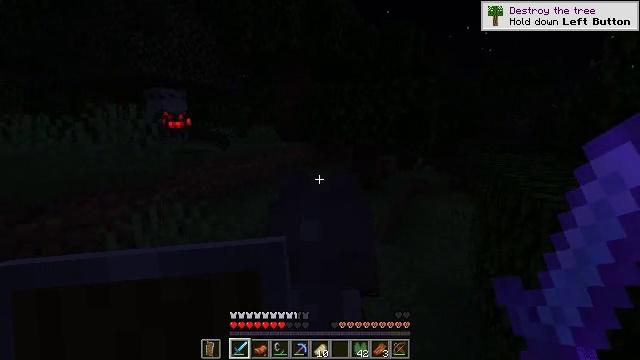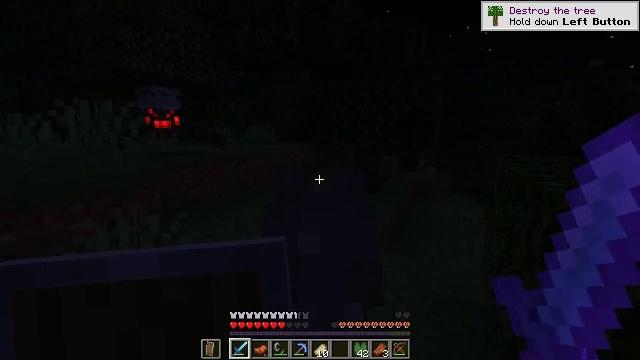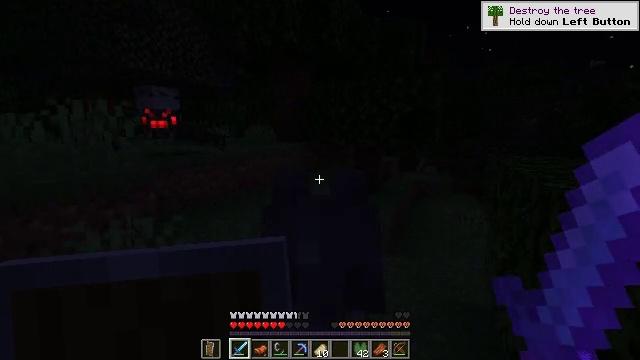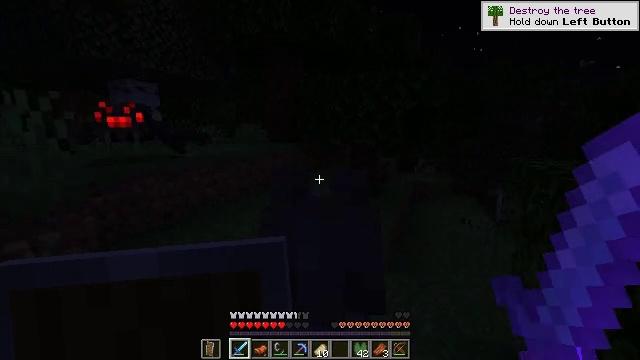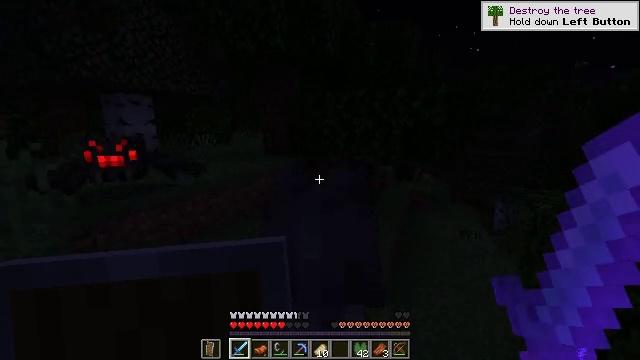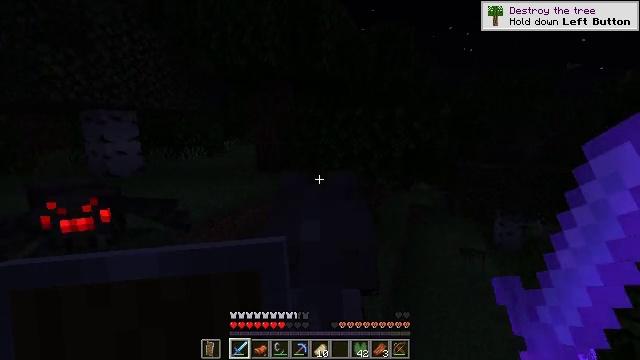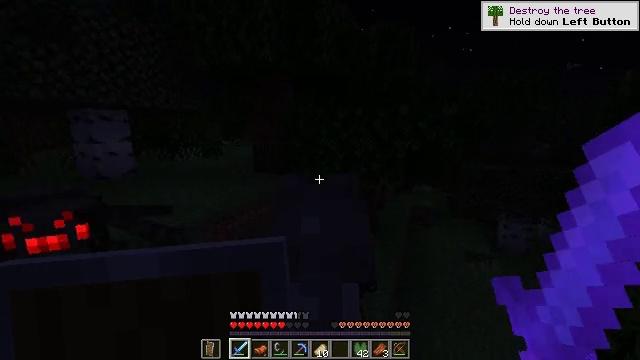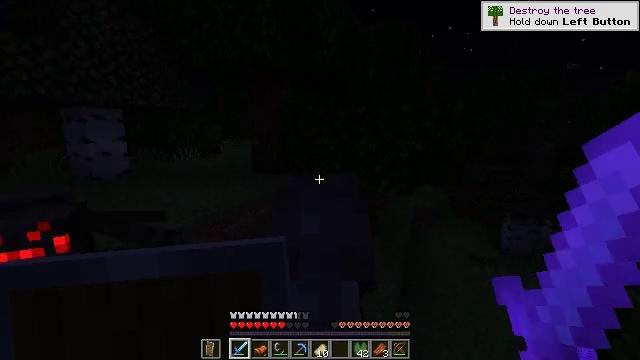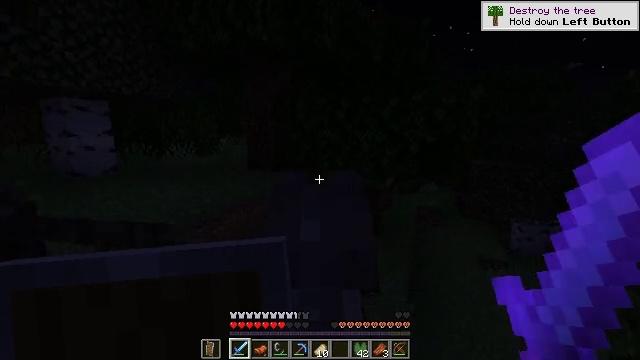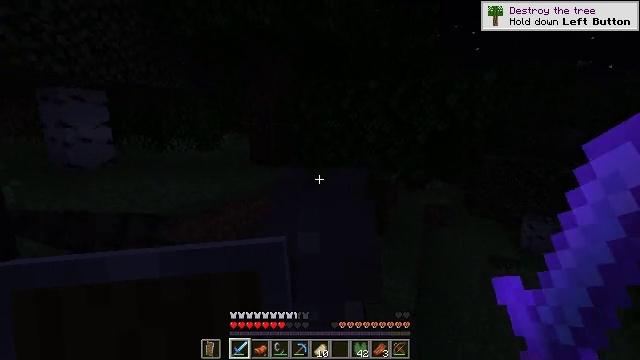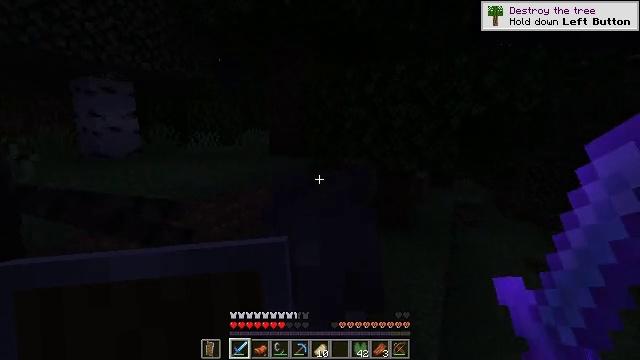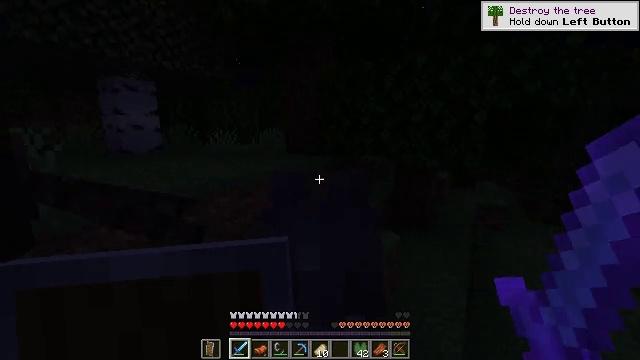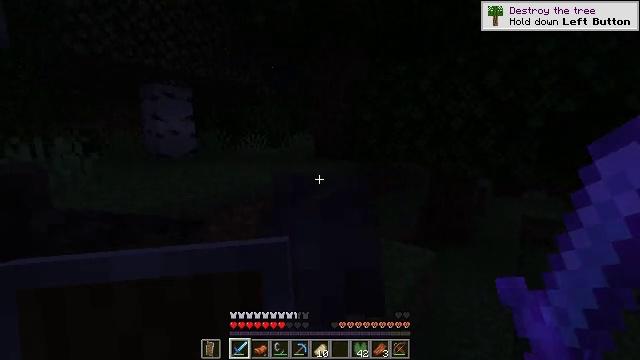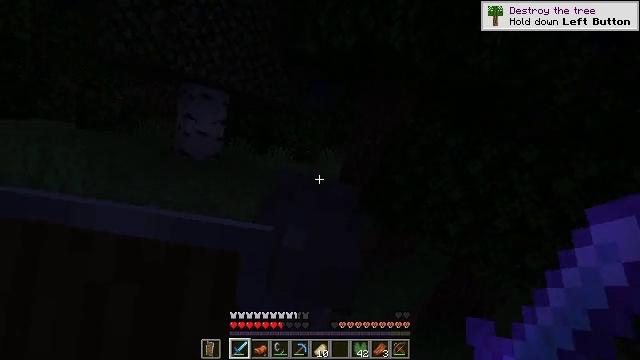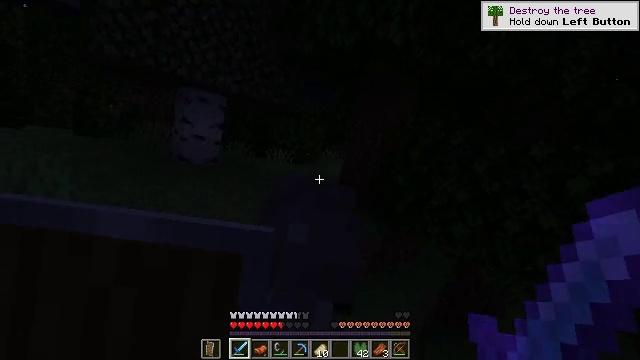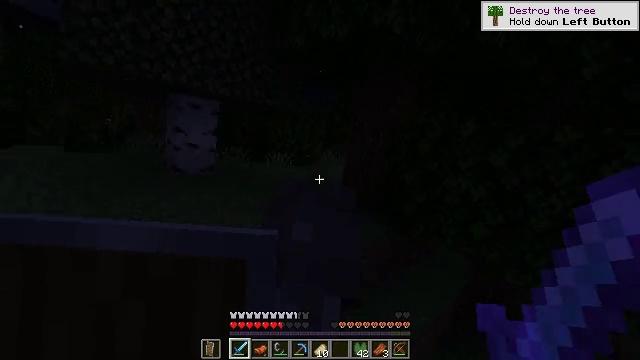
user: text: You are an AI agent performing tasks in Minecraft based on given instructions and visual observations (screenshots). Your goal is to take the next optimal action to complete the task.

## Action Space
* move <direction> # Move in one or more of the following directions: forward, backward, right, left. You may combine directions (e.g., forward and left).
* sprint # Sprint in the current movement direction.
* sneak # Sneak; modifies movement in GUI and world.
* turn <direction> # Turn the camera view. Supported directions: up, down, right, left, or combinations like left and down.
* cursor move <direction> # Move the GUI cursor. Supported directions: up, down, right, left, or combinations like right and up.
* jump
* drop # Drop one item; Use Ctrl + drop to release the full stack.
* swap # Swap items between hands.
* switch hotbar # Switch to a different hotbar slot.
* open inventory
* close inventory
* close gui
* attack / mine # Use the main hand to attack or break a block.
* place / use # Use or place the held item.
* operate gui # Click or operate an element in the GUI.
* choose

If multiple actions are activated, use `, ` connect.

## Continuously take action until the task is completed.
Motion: motion action
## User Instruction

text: Remove birch leaves from trees.
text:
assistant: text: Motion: move forward
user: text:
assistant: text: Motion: move forward
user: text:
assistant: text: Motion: move forward
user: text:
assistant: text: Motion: move forward, turn right
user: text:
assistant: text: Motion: move forward
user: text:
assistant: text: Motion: move forward
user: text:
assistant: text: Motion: move forward
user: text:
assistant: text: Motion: move forward
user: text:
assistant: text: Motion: move forward
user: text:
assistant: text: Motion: move forward, turn left
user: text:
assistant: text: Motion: move forward, turn left
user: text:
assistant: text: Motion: move forward, turn left
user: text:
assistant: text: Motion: move forward, turn left
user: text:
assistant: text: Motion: move forward
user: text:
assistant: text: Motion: move forward, turn left
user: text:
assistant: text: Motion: move forward, turn left
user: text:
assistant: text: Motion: move forward
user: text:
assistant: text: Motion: move forward, turn left
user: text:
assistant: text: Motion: move forward, turn left
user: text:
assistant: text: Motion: move forward and move left
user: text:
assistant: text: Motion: move forward and move left
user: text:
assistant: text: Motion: move forward and move left
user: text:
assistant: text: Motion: move forward and move left
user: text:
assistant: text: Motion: move forward and move left, turn right
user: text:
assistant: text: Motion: move forward and move left, turn right and down
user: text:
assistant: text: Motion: move forward and move left, turn right
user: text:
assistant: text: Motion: move forward, turn right
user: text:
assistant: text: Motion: move forward, turn right and down
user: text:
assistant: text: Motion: move forward, turn right
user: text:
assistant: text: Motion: move forward and move right, turn right